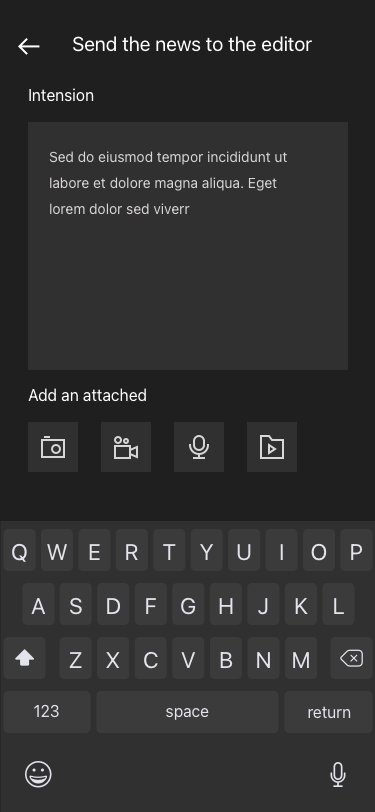
Text in this UI design:
Intension
Sed do eiusmod tempor incididunt ut
labore et dolore magna aliqua. Eget
lorem dolor sed viverr
Add an attached
return
space
123
M
N
B
V
C
X
Z
L
K
J
H
G
F
D
S
A
P
O
I
U
Y
T
R
E
W
Q
Send the news to the editor